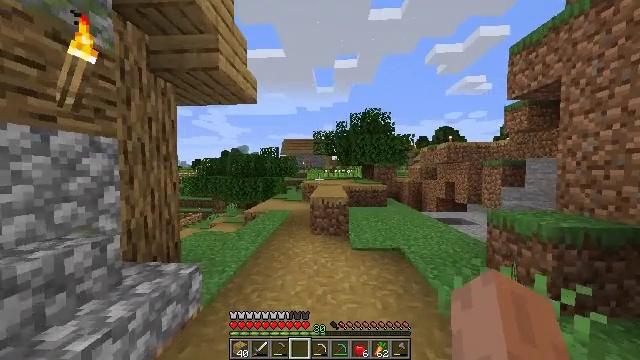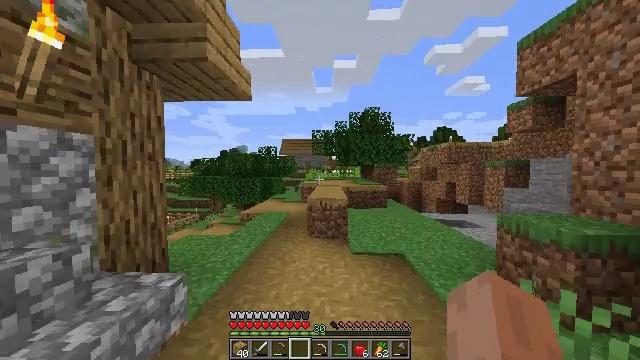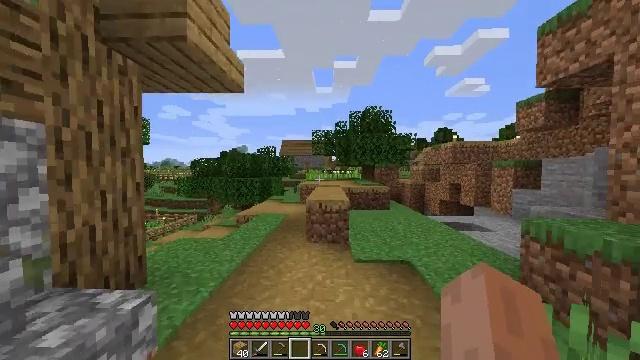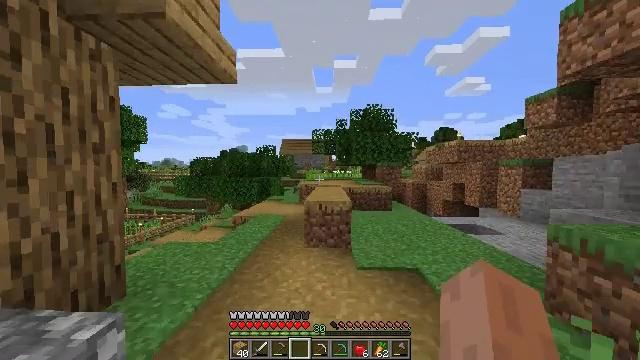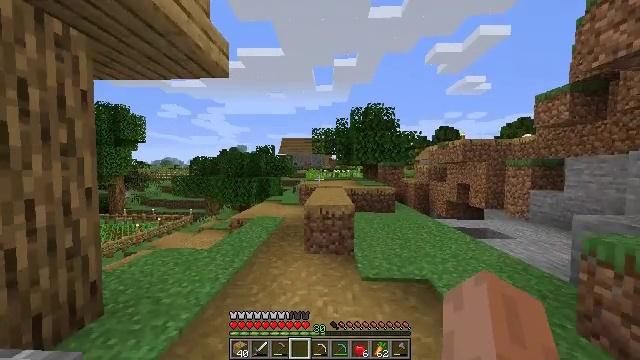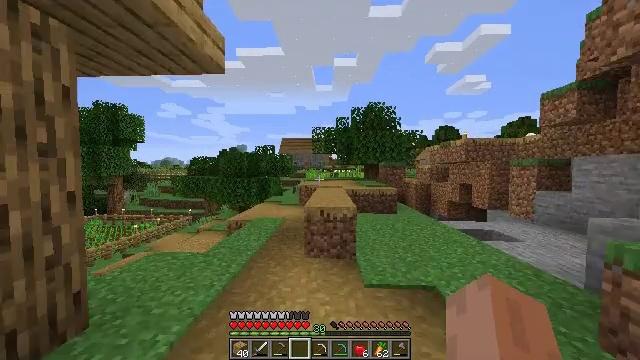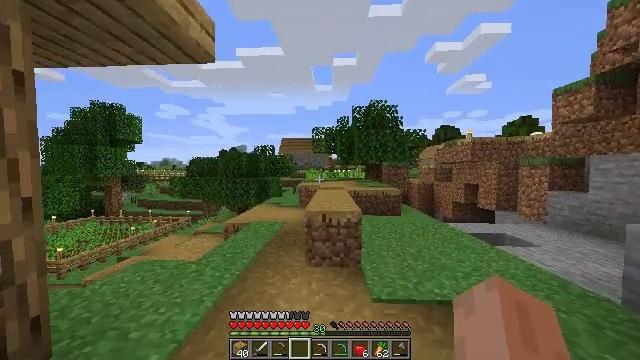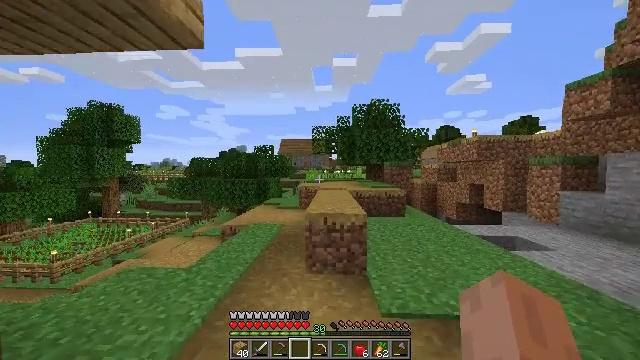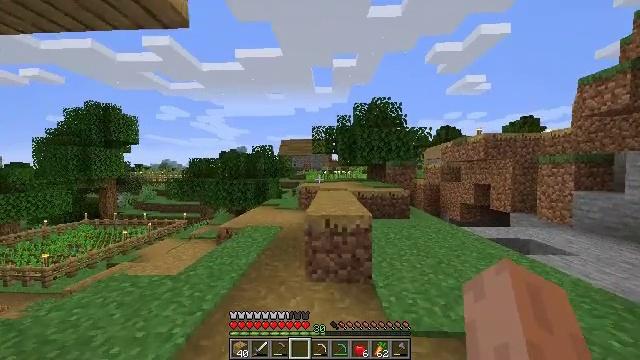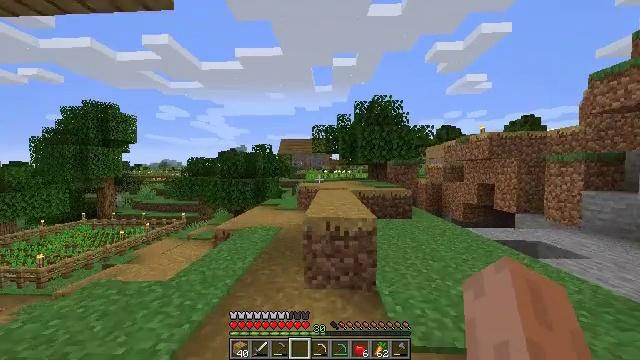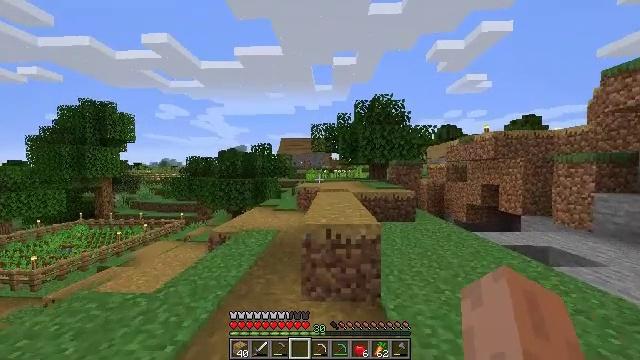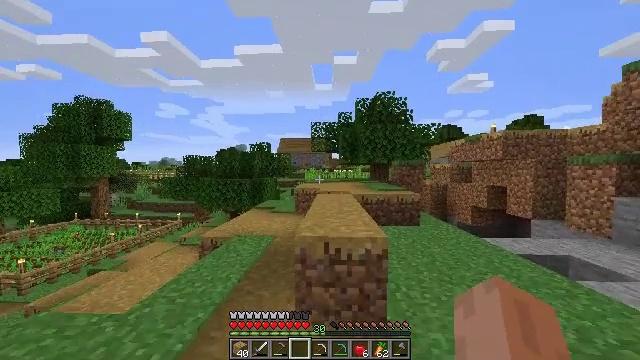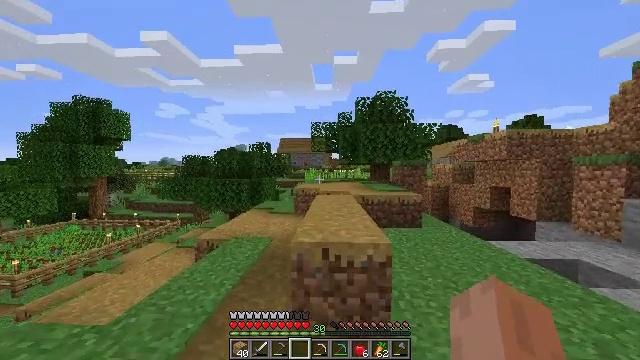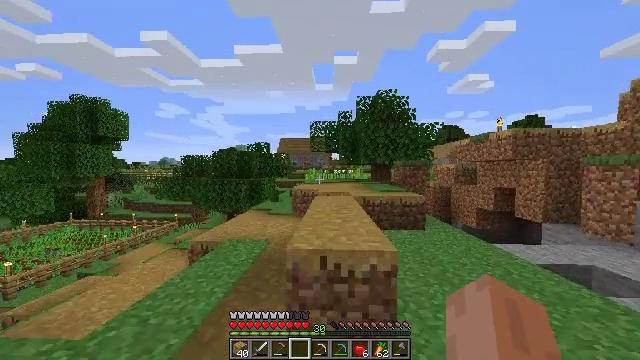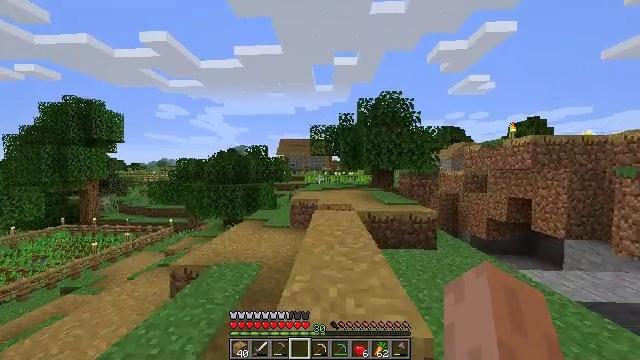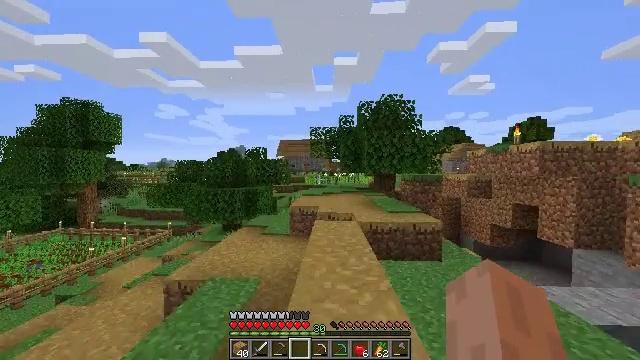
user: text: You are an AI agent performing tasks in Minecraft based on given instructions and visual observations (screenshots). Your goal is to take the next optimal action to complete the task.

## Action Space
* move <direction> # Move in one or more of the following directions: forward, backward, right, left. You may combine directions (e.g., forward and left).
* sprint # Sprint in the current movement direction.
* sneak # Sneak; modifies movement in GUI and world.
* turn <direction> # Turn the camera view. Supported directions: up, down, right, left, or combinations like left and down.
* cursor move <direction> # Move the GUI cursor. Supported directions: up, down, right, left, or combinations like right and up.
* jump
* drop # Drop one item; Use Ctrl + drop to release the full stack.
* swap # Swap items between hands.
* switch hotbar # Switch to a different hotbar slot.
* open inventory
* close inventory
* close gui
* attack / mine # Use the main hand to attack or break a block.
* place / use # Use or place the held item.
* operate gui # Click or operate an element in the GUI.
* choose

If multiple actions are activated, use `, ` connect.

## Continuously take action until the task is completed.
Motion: motion action
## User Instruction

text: Obtain an enchanting table using obsidian, diamonds, and a book.
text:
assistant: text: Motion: move forward, sprint
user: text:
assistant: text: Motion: move forward, sprint
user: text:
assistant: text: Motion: move forward, sprint
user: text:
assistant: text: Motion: move forward, sprint
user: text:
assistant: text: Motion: move forward, sprint
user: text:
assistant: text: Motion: move forward, sprint
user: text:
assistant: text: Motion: move forward, sprint
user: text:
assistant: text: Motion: move forward, sprint
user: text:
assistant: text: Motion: move forward, sprint
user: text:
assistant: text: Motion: move forward, sprint
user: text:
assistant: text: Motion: move forward, sprint
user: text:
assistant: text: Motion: move forward, sprint
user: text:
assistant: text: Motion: move forward, sprint
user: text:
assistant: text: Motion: move forward, sprint, jump
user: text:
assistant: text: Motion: move forward, sprint, jump
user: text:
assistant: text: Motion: move forward, sprint, jump
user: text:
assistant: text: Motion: move forward, sprint, jump
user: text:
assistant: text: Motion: move forward, sprint
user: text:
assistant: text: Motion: move forward, sprint
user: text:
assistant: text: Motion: move forward, sprint
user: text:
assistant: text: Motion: move forward, sprint
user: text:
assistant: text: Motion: move forward, sprint
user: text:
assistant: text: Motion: move forward, sprint, turn right
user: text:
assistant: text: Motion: move forward, sprint, turn right and down
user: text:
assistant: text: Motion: move forward, sprint, turn right
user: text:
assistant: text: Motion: move forward, sprint, turn right
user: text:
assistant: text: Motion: move forward, sprint, turn right
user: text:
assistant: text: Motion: move forward, sprint, turn right
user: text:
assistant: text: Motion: move forward, sprint, turn right
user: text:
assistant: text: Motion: move forward, sprint